Field crop: maize
Growth stage: 2
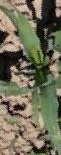
Species: maize